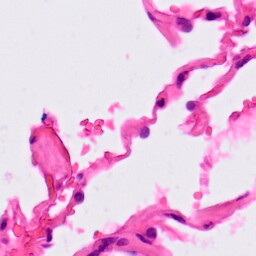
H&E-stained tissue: Lung